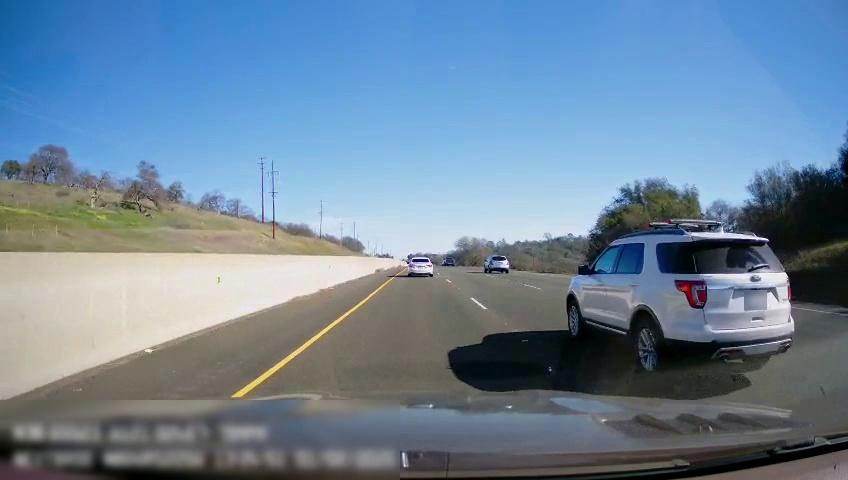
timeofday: Day
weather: Sunny
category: Drivable Space
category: Vehicles | SUV
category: Vehicles | SUV
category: Vehicles | Car
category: Vehicles | Truck
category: Lanes | Current Lane
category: Lanes | Current Lane
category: Lanes | Alternate Lane
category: Lanes | Alternate Lane